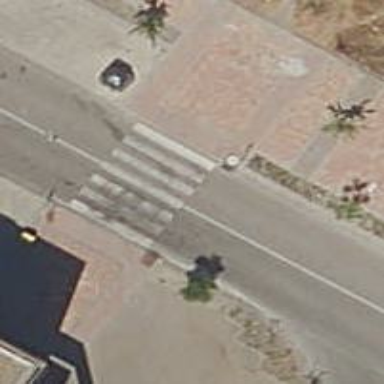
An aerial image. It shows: Marked road crossing with visible crossing markings.